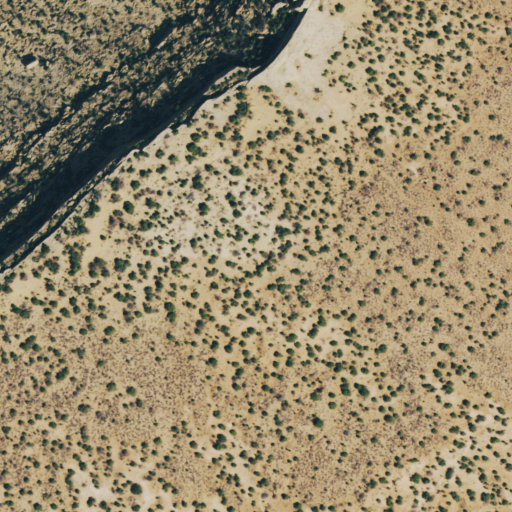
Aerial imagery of mountain in Colorado named Short Mesa containing only shrub